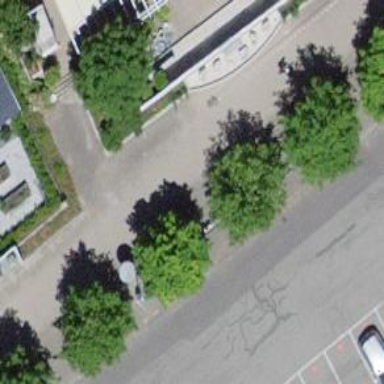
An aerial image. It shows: Bench.